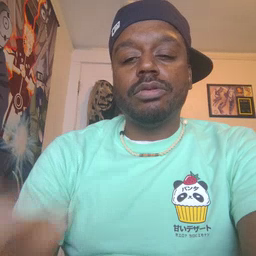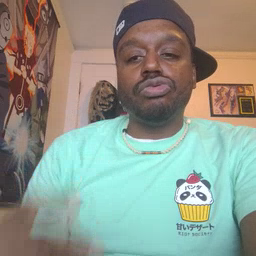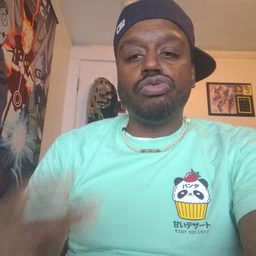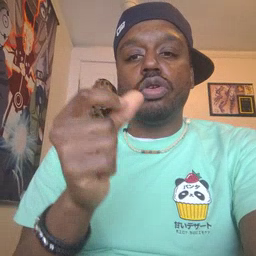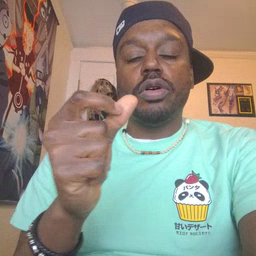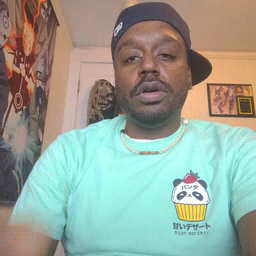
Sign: dog